Question: I'm building a Bot using the .NET SDK, hosted on Azure. I recently added Application Insights to my application following this guide -
<URL>
This was simple enough, however I launched App Insights using a Resource group I had insufficient permissions for. I changed resource groups and everything broke after that. I tried changing the in 'ApplicationInsights.config' to the new key (as app insights was now on a new resource group)

I attempted to remove Application insights by uninstalling the relevant NuGet packages and dependencies, but this didn't work either, so I rolled my project back to an earlier copy with my original application insights files for my application.
Basically, I need help re-configuring my Application Insight settings to connect to a new resource group
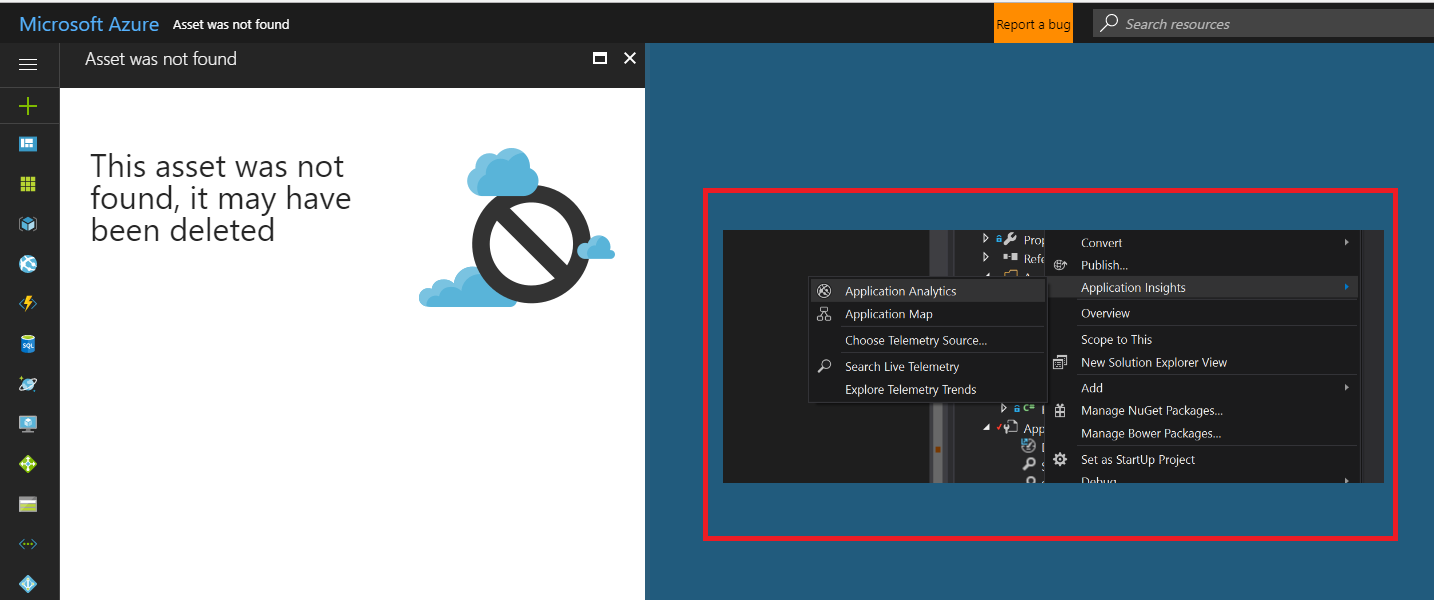
Answer: the easiest answer would have been to use the "Configure application insights" menu item from that menu?
<URL>
which would bring up the configure window and let you pick a new resource through the UI.
that item might have gone away if you deleted things and removed packages though.
that doesn't work work, the resource it is trying to go to is in your '.csproj' file, like
'''
<ApplicationInsightsResourceId>/subscriptions/[subscriptionid]/resourcegroups/[resourcegroupname]/providers/microsoft.insights/components/[appname]</ApplicationInsightsResourceId>
'''
you could manually edit it to the new resource id, and manually update the instrumentation key as well. The configure window does of those thing for you.